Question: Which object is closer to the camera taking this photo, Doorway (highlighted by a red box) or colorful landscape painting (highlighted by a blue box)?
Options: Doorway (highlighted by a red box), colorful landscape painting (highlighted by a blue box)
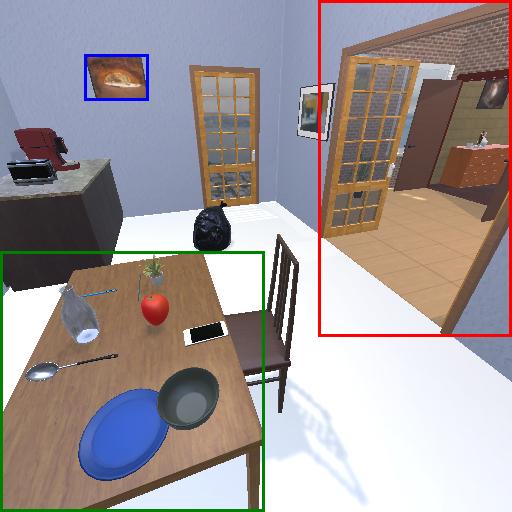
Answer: Doorway (highlighted by a red box)